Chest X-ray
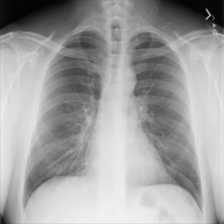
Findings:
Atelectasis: negative
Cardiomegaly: negative
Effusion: negative
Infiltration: negative
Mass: negative
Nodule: negative
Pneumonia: negative
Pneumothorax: negative
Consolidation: negative
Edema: negative
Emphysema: negative
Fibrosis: negative
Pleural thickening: negative
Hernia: negative